Question: The <URL> library seems to work fine for communicating with a regular web site, but is unable to connect to a web service.
I am building come components to run inside a Java Desktop application that will communicate with a Web Service-REST using the Jersey framework. The web service is running and I can communicate it with my web browser and with the Test-Web-Service function in netbeans.
The client code works fine if I try to read from a regular web page or even the default page for the Glassfish web server running on my machine.
Why is it that when I try to reach the web service with my client program (code below) do I get a 404 Not Found error from the web server?
'''
import java.io.*;
import org.apache.http.*;
import org.apache.http.client.*;
import org.apache.http.impl.client.DefaultHttpClient;
import org.apache.http.client.methods.*; //HttpHead, HttpPut, HttpGet, etc...
import org.apache.http.util.EntityUtils;
public class ApacheClientDemo {
public static void demo() throws IOException {
String uri = "http://localhost:8080/Proctorest/resources/helloWorld";
HttpClient httpclient = new DefaultHttpClient();
HttpGet httpget = new HttpGet(uri);
HttpResponse response = httpclient.execute(httpget);
System.out.println(response.getStatusLine().toString());
HttpEntity entity = response.getEntity();
System.out.println();
System.out.println(EntityUtils.toString(entity));
}
public static void main(String[] args) {
try {
demo();
}
catch(IOException ioe) {
System.out.println(ioe);
}
}
}
'''
When going to a regular web site on-line or a non-web service site hosted locally, the output is
'''
HTTP/1.1 200 OK
'''
Followed by the content of the web page.
The code above gives me
'''
HTTP/1.1 404 Not Found
'''
---
Edit: Below is the code for the web service.
The web service code was generated from a Netbeans sample project.

'''
/*
* DO NOT ALTER OR REMOVE COPYRIGHT NOTICES OR THIS HEADER.
*
* Copyright <PHONE> Oracle and/or its affiliates. All rights reserved.
*
* Oracle and Java are registered trademarks of Oracle and/or its affiliates.
* Other names may be trademarks of their respective owners.
*
* The contents of this file are subject to the terms of either the GNU
* General Public License Version 2 only ("GPL") or the Common
* Development and Distribution License("CDDL") (collectively, the
* "License"). You may not use this file except in compliance with the
* License. You can obtain a copy of the License at
* http://www.netbeans.org/cddl-gplv2.html
* or nbbuild/licenses/CDDL-GPL-2-CP. See the License for the
* specific language governing permissions and limitations under the
* License. When distributing the software, include this License Header
* Notice in each file and include the License file at
* nbbuild/licenses/CDDL-GPL-2-CP. Oracle designates this
* particular file as subject to the "Classpath" exception as provided
* by Oracle in the GPL Version 2 section of the License file that
* accompanied this code. If applicable, add the following below the
* License Header, with the fields enclosed by brackets [] replaced by
* your own identifying information:
* "Portions Copyrighted [year] [name of copyright owner]"
*
* Contributor(s):
*
* The Original Software is NetBeans. The Initial Developer of the Original
* Software is Sun Microsystems, Inc. Portions Copyright <PHONE> Sun
* Microsystems, Inc. All Rights Reserved.
*
* If you wish your version of this file to be governed by only the CDDL
* or only the GPL Version 2, indicate your decision by adding
* "[Contributor] elects to include this software in this distribution
* under the [CDDL or GPL Version 2] license." If you do not indicate a
* single choice of license, a recipient has the option to distribute
* your version of this file under either the CDDL, the GPL Version 2 or
* to extend the choice of license to its licensees as provided above.
* However, if you add GPL Version 2 code and therefore, elected the GPL
* Version 2 license, then the option applies only if the new code is
* made subject to such option by the copyright holder.
*/
package helloworld;
import javax.ejb.EJB;
import javax.ejb.Stateless;
import javax.ws.rs.Path;
import javax.ws.rs.GET;
import javax.ws.rs.PUT;
import javax.ws.rs.Produces;
import javax.ws.rs.Consumes;
/**
* REST Web Service
*
* @author mkuchtiak
*/
@Stateless
@Path("/helloWorld")
public class HelloWorldResource {
@EJB
private NameStorageBean nameStorage;
/**
* Retrieves representation of an instance of helloworld.HelloWorldResource
* @return an instance of java.lang.String
*/
@GET
@Produces("text/html")
public String getXml() {
return "<html><body><h1>Hello "+nameStorage.getName()+"!</h1></body></html>";
}
/**
* PUT method for updating an instance of HelloWorldResource
* @param content representation for the resource
* @return an HTTP response with content of the updated or created resource.
*/
@PUT
@Consumes("text/plain")
public void putXml(String content) {
nameStorage.setName(content);
}
}
/////////// NameStorageBean .java
import javax.ejb.Singleton;
/** Singleton session bean used to store the name parameter for "/helloWorld" resource
*
* @author mkuchtiak
*/
@Singleton
public class NameStorageBean {
// name field
private String name = "World";
public String getName() {
return name;
}
public void setName(String name) {
this.name = name;
}
}
'''
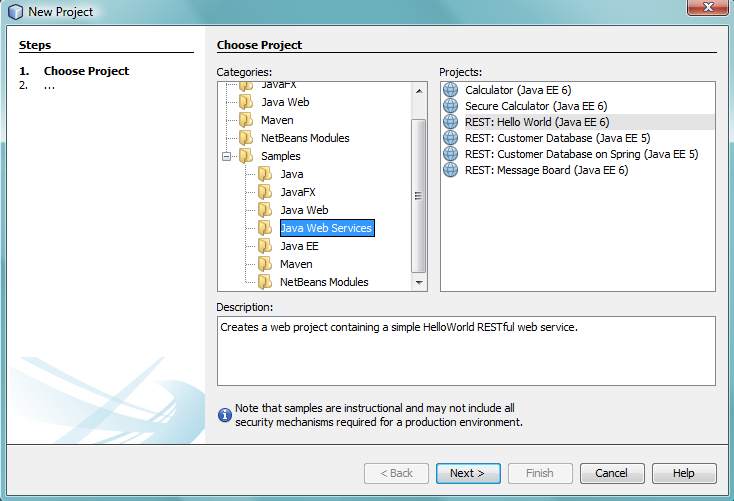
Answer: I can not see how you deploy the service.
try change (camel case is unusual for a service)
'''
String uri = "http://localhost:8080/Proctorest/resources/helloWorld";
'''
to lowercase "helloworld"
'''
String uri = "http://localhost:8080/Proctorest/resources/helloworld";
'''
or try
'''
String uri = "http://localhost:8080/helloworld";
'''
'''
<sun-web-app error-url="">
<context-root>/HW</context-root>
<class-loader delegate="true"/>
<jsp-config>
<property name="keepgenerated" value="true">
<description>Keep a copy of the generated servlet class' java code.</description>
</property>
</jsp-config>
</sun-web-app>
'''
a) //localhost:8080/ from '<context-root>/HW</context-root>'
'''
<web-app version="3.0" xmlns="http://java.sun.com/xml/ns/javaee" xmlns:xsi="http://www.w3.org/2001/XMLSchema-instance" xsi:schemaLocation="http://java.sun.com/xml/ns/javaee http://java.sun.com/xml/ns/javaee/web-app_3_0.xsd">
<servlet>
<servlet-name>ServletAdaptor</servlet-name>
<servlet-class>com.sun.jersey.spi.container.servlet.ServletContainer</servlet-class>
<load-on-startup>1</load-on-startup>
</servlet>
<servlet-mapping>
<servlet-name>ServletAdaptor</servlet-name>
<url-pattern>/hw/*</url-pattern>
</servlet-mapping>
<session-config>
<session-timeout>
30
</session-timeout>
</session-config>
<welcome-file-list>
<welcome-file>index.jsp</welcome-file>
</welcome-file-list>
</web-app>
'''
b) //localhost:8080/HW/ from '<url-pattern>/hw/*</url-pattern>'
'''
.....
/**
* REST Web Service
*
* @author mkuchtiak
*/
@Stateless
@Path("/helloworld")
public class HelloWorldResource {
....
'''
c) //localhost:8080/HW/hw/ from '@Path("/helloworld")'
put a)b)c) parts from your 3 files together.
'''
...
Incrementally deploying HelloWorld1
Completed incremental distribution of HelloWorld1
run-deploy:
Browsing: http://localhost:8080/HW/resources/helloWorld
...
'''
---
'''
....
public static void demo() throws IOException {
String uri = "http://localhost:8080/HW/hw/helloworld";
HttpClient httpclient = new DefaultHttpClient();
HttpGet httpget = new HttpGet(uri);
HttpResponse response = httpclient.execute(httpget);
System.out.println(response.getStatusLine().toString());
HttpEntity entity = response.getEntity();
System.out.println();
System.out.println(EntityUtils.toString(entity));
}
....
'''
OUTPUT
'''
debug:
HTTP/1.1 200 OK
<html><body><h1>Hello World!</h1></body></html>
'''